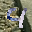
Label: 4